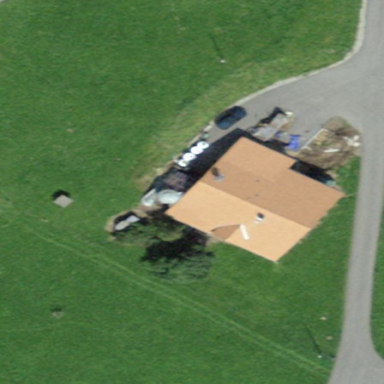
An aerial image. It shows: Farm building.